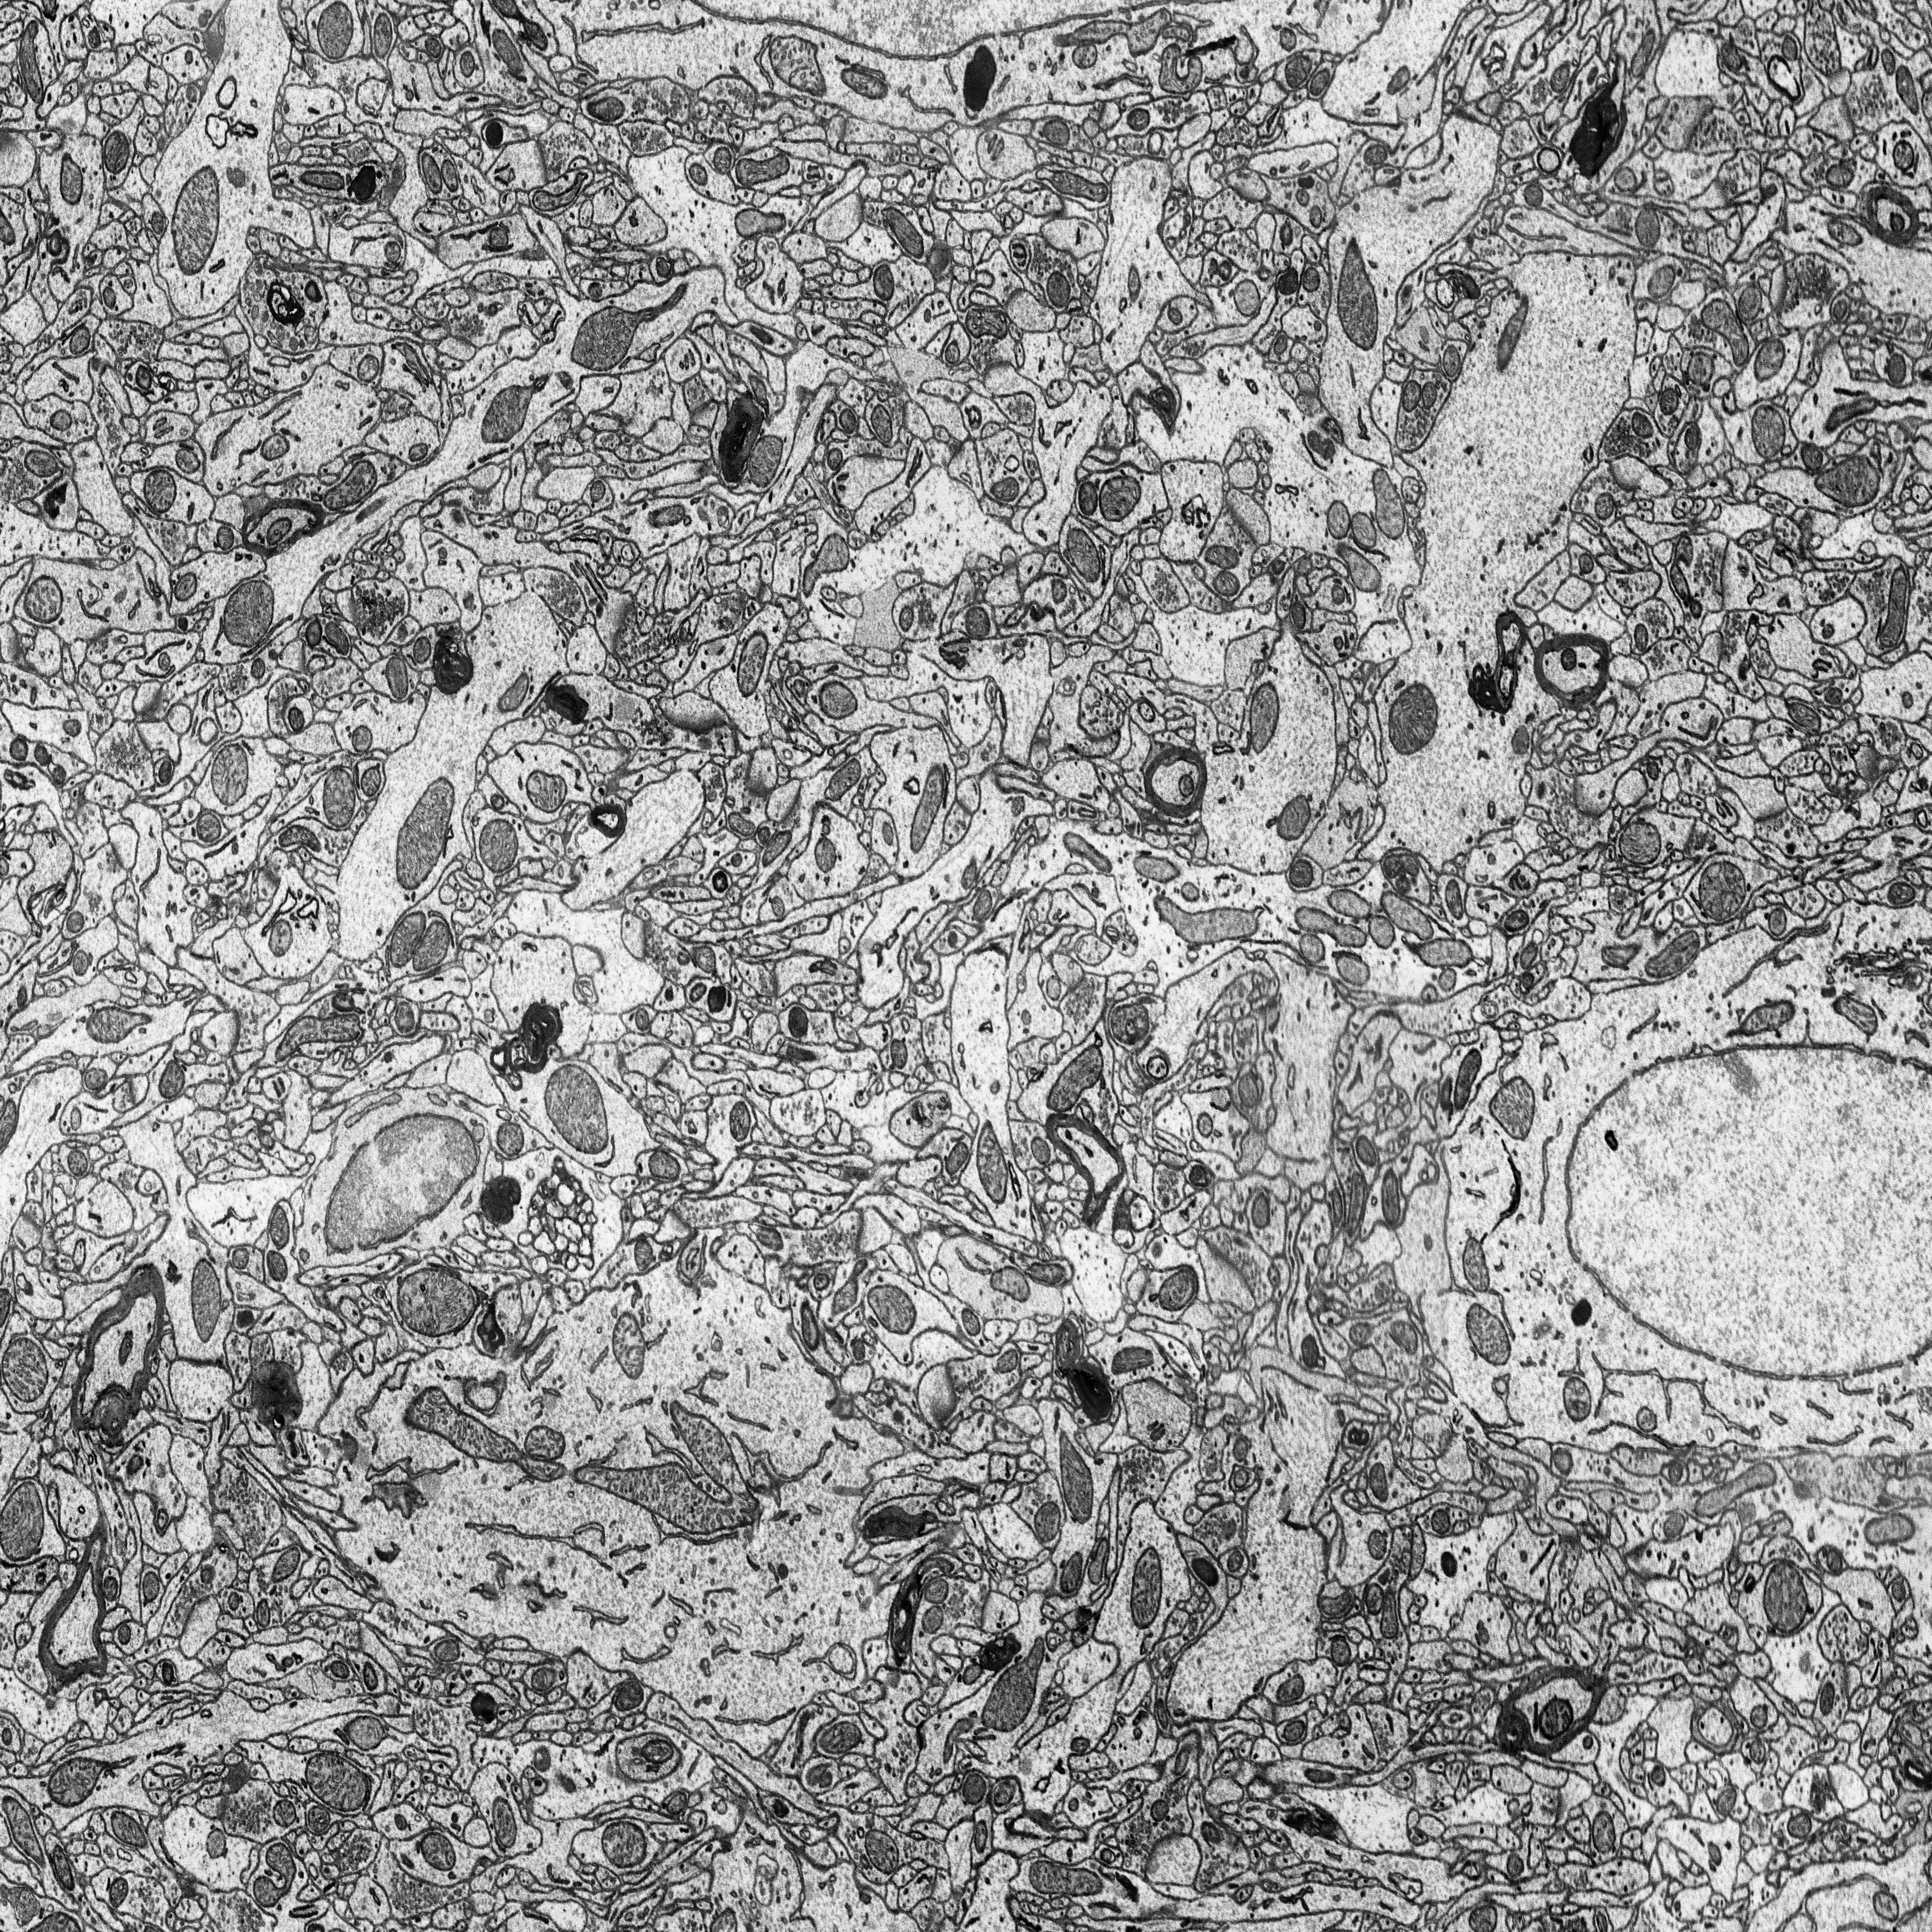
Electron microscopy slice of rat cortex tissue
Slice depth (z): 160
Mitochondria instances in slice: 411